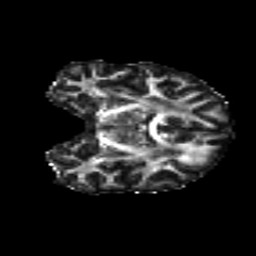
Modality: FA
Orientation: coronal
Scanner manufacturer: siemens
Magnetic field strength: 3 T
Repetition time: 4.16 s
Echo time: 0.0806 s